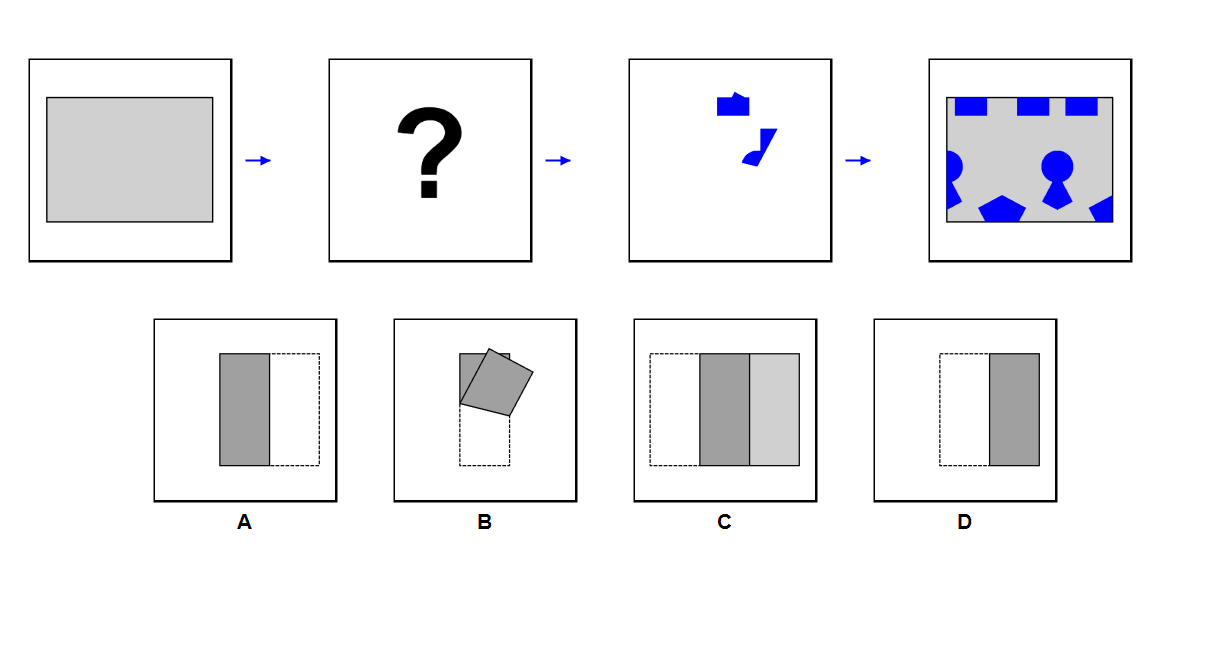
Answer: D